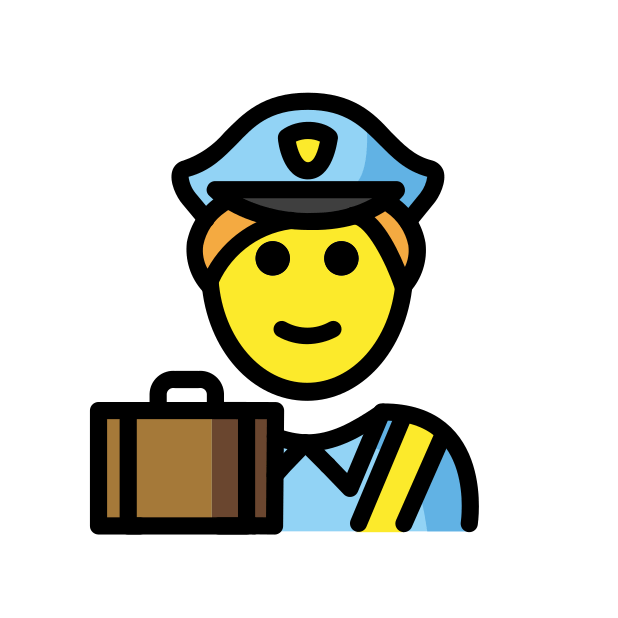
Emoji: 🛃
Name: customs
Unicode: 0x1f6c3